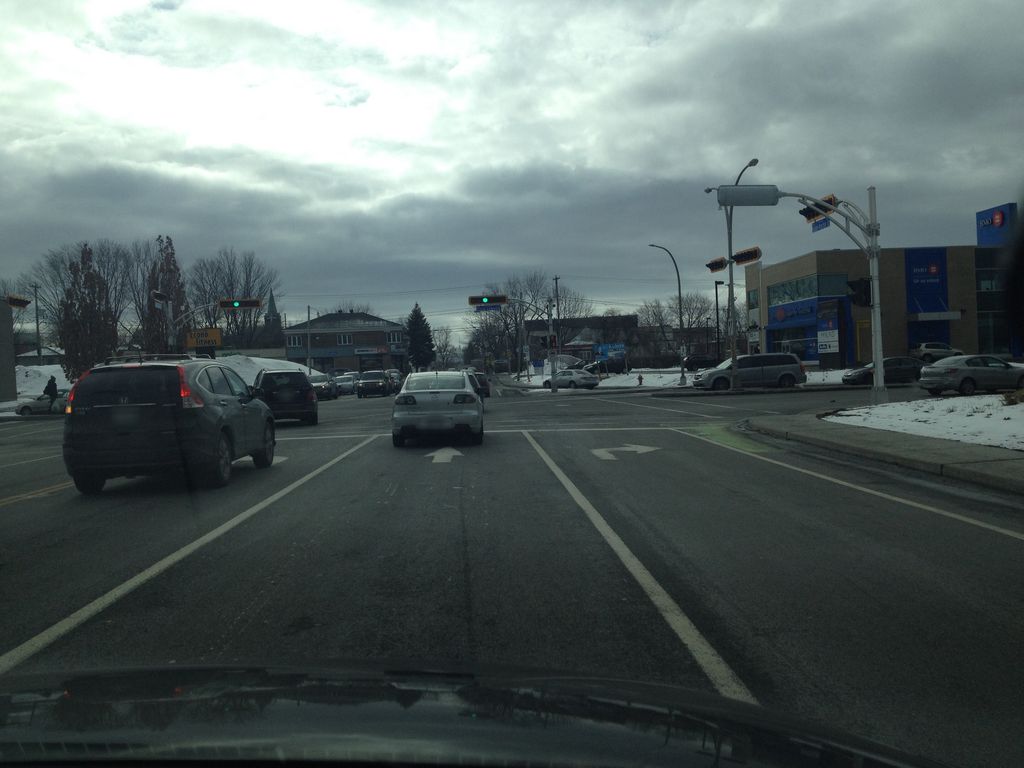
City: montreal